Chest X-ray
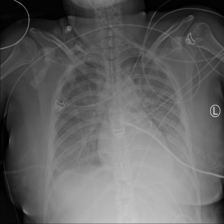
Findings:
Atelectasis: negative
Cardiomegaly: negative
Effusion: positive
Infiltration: positive
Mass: negative
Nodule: negative
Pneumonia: negative
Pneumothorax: negative
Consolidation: negative
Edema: negative
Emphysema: negative
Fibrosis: negative
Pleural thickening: negative
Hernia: negative